Field crop: maize
Growth stage: 2
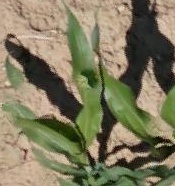
Species: maize